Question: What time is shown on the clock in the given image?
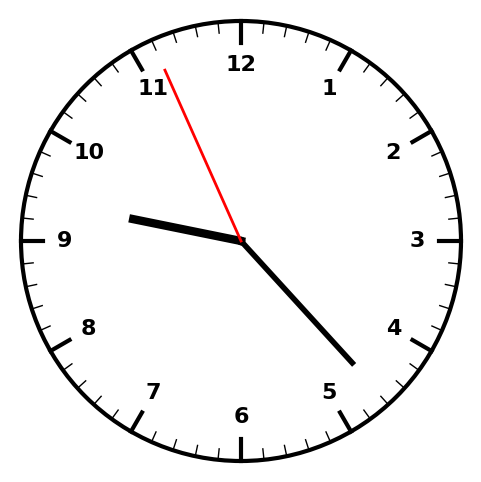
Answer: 09:22:56